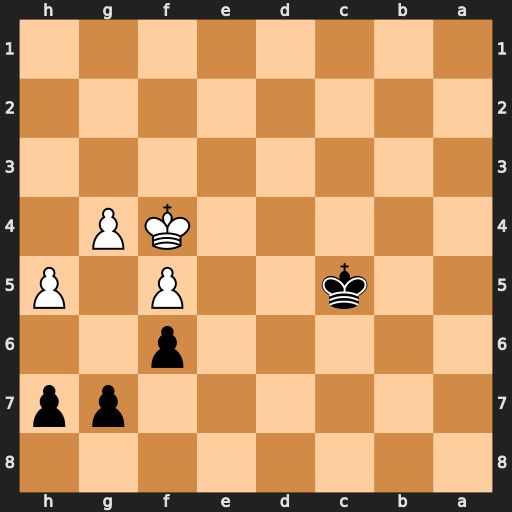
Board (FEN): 8/6pp/5p2/2k2P1P/5KP1/8/8/8
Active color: b
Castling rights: -
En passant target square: -
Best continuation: Kd5 Ke3 Ke5 h6 gxh6